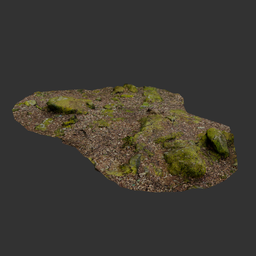
Label: nature